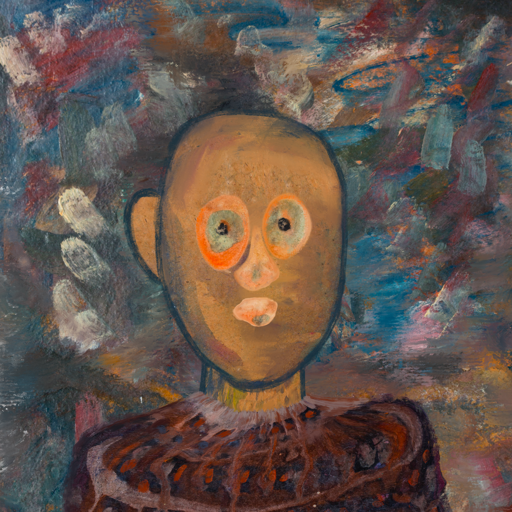
Background: Boggyland, Head And Neck Front: In_The_Sun, Face Front: Childish, Bust: Hypocrite, Hair Front: Blank, Head Accessory: Blank, Second Necklace: Blank, Necklace: Blank, Baby: Blank